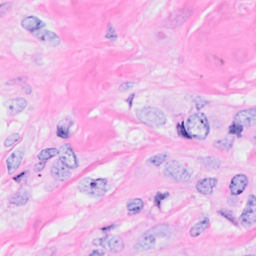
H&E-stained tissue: Breast